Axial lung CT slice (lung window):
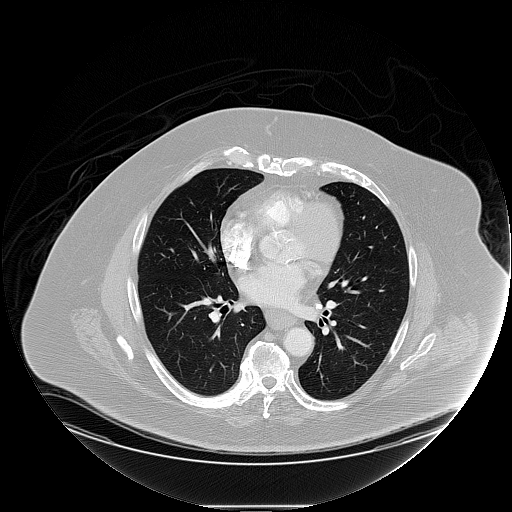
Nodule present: no